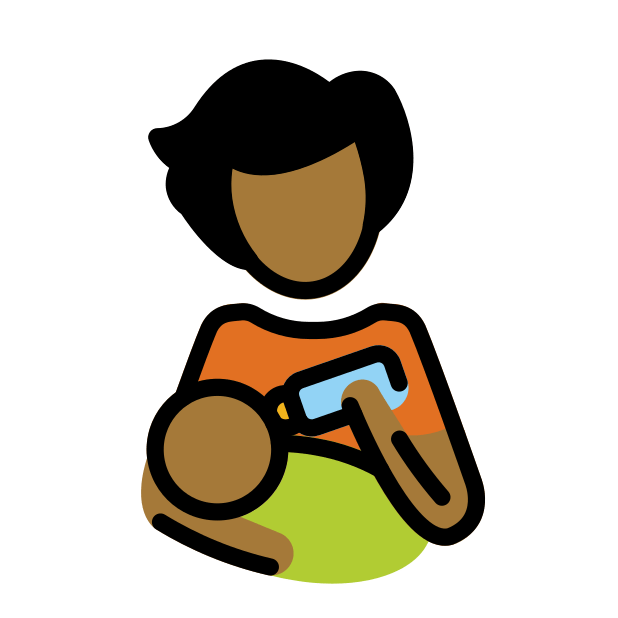
person feeding baby: medium-dark skin tone